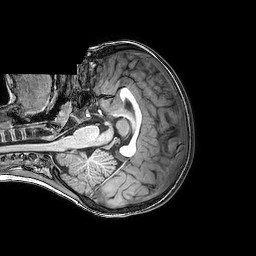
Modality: T1w
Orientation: axial
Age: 6
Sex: female
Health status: healthy